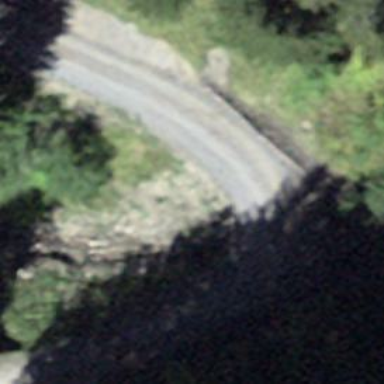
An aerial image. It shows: Culvert tunnel.